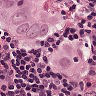
Metastatic tissue present: yes